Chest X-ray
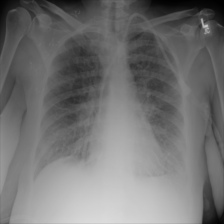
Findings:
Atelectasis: negative
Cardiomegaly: negative
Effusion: negative
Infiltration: negative
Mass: negative
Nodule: negative
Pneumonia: negative
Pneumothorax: negative
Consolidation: negative
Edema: positive
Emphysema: negative
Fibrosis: negative
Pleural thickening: negative
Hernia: negative